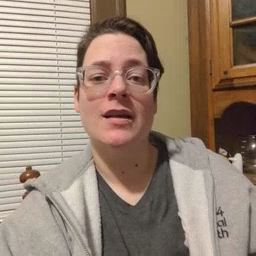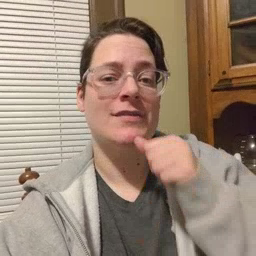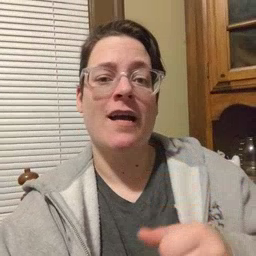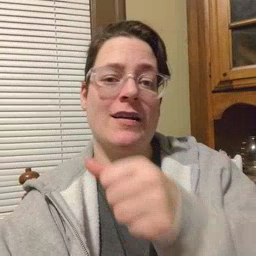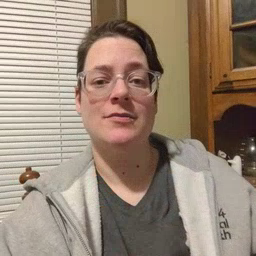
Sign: hide